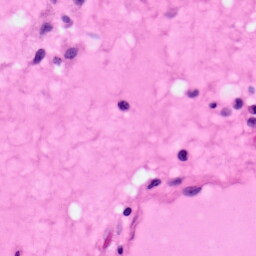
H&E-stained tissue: Pancreatic